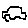
Label: car